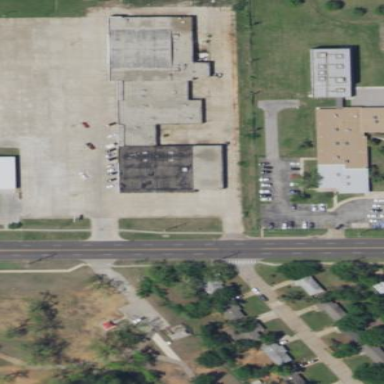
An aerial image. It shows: Retail building.